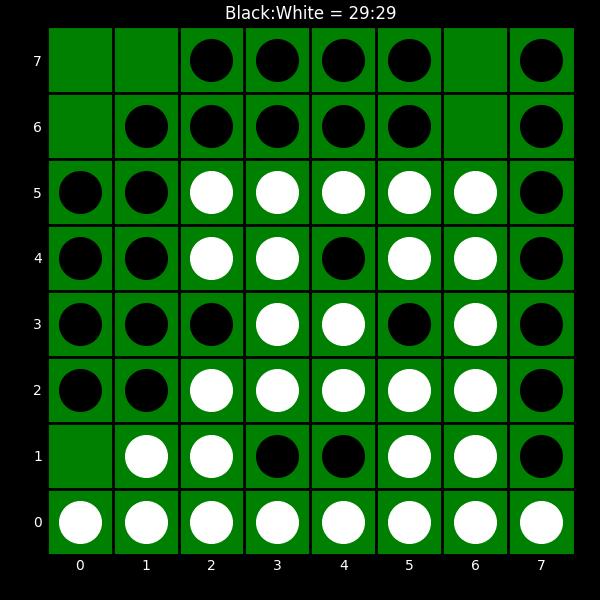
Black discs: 29
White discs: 29